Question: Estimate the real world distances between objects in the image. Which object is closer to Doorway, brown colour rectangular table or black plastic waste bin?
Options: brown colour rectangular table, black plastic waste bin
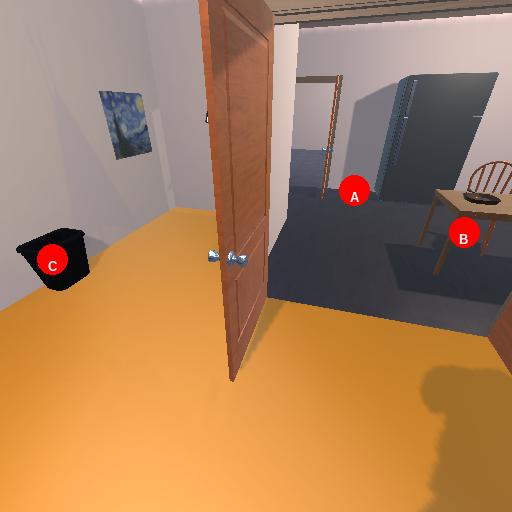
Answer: brown colour rectangular table